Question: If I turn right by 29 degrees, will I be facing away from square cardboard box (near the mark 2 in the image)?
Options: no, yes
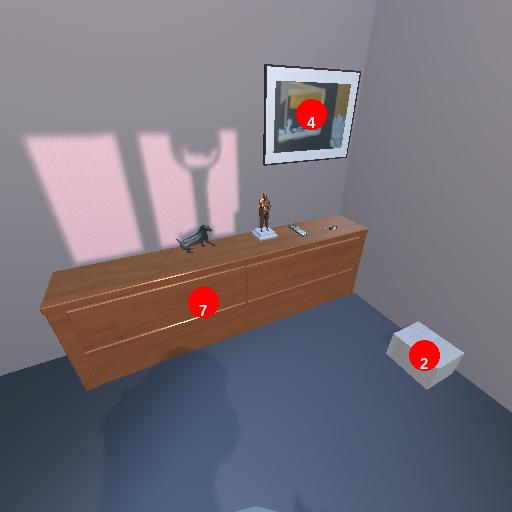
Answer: no